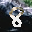
Label: 8